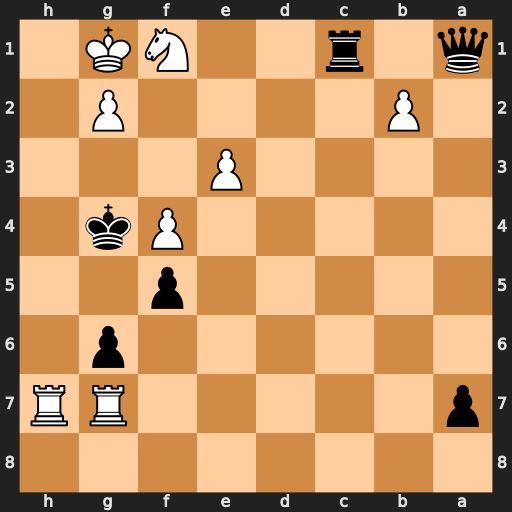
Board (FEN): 8/p5RR/6p1/5p2/5Pk1/4P3/1P4P1/q1r2NK1
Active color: b
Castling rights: -
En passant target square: -
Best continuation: Rxf1+ Kh2 Rh1#